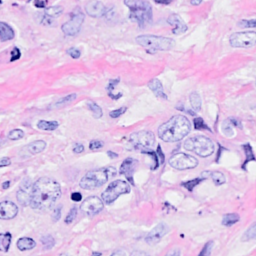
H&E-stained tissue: Breast